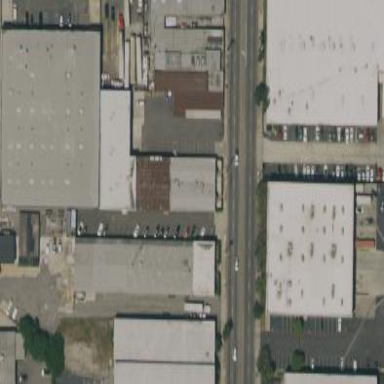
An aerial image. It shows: Warehouse building.